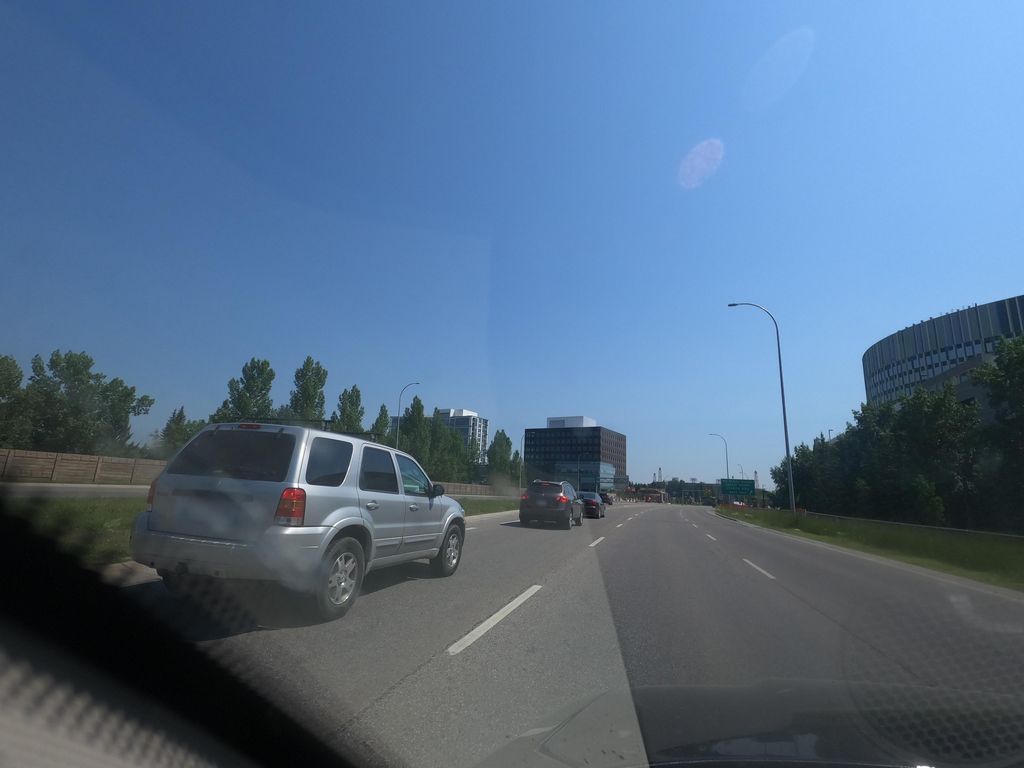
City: calgary